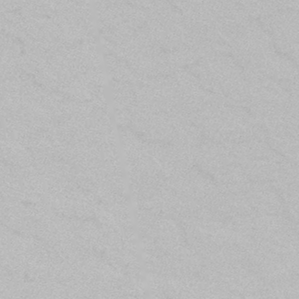
Label: frost